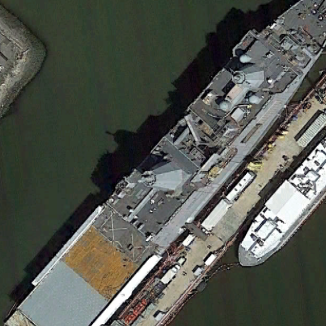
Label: combat